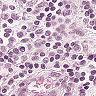
Metastatic tissue present: no